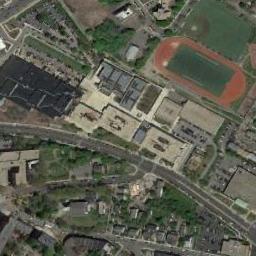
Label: ground_track_field